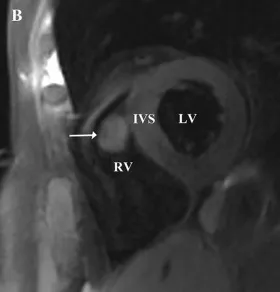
(A,B) Magnetic resonance imaging demonstrated that a well-circumscribed homogenous nodule, measuring 16 x 13 mm, with medium signal intensity on T1-weighted images and medium signal intensity on T2- weighted images in the right ventricle, located adjacent to the IVS, was revealed uniform moderate enhancement for the first perfusion scan and uniform significantly delayed enhancement subsequently. RV, right ventricle; IVS, interventricular septum; LV, left ventricle.
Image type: radiology (mri)